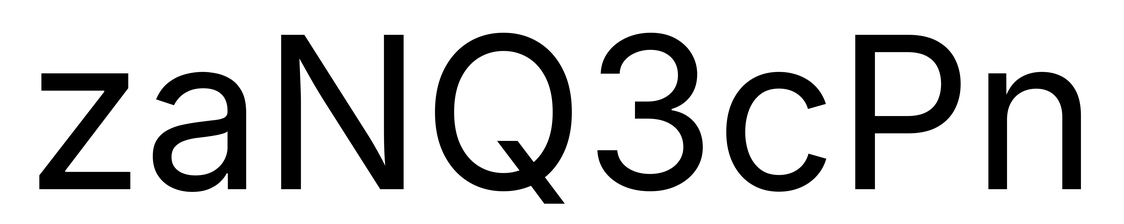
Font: Inter_Regular